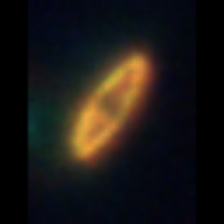
Taxon: Pennate
Group: Diatoms